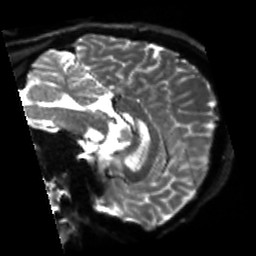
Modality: sbref
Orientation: sagittal
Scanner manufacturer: siemens
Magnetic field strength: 3 T
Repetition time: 4 s
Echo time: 0.0594 s